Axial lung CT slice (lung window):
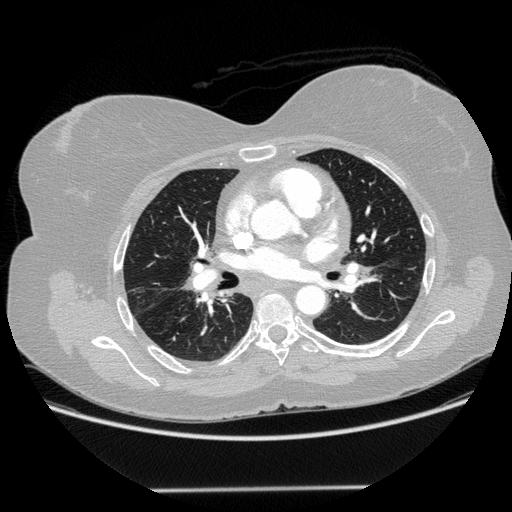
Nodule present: no